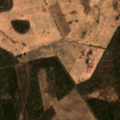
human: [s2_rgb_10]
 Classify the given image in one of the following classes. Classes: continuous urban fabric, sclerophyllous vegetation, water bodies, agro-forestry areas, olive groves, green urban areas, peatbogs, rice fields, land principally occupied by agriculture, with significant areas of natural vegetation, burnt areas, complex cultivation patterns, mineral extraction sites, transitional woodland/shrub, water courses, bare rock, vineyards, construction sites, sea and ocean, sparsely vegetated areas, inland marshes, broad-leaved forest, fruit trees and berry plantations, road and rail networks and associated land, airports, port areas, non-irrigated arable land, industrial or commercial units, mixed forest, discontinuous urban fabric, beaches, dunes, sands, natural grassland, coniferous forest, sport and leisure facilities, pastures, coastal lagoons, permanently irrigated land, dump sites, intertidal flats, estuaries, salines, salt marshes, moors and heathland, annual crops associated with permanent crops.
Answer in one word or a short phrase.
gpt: non-irrigated arable land, pastures, coniferous forest, transitional woodland/shrub